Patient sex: F
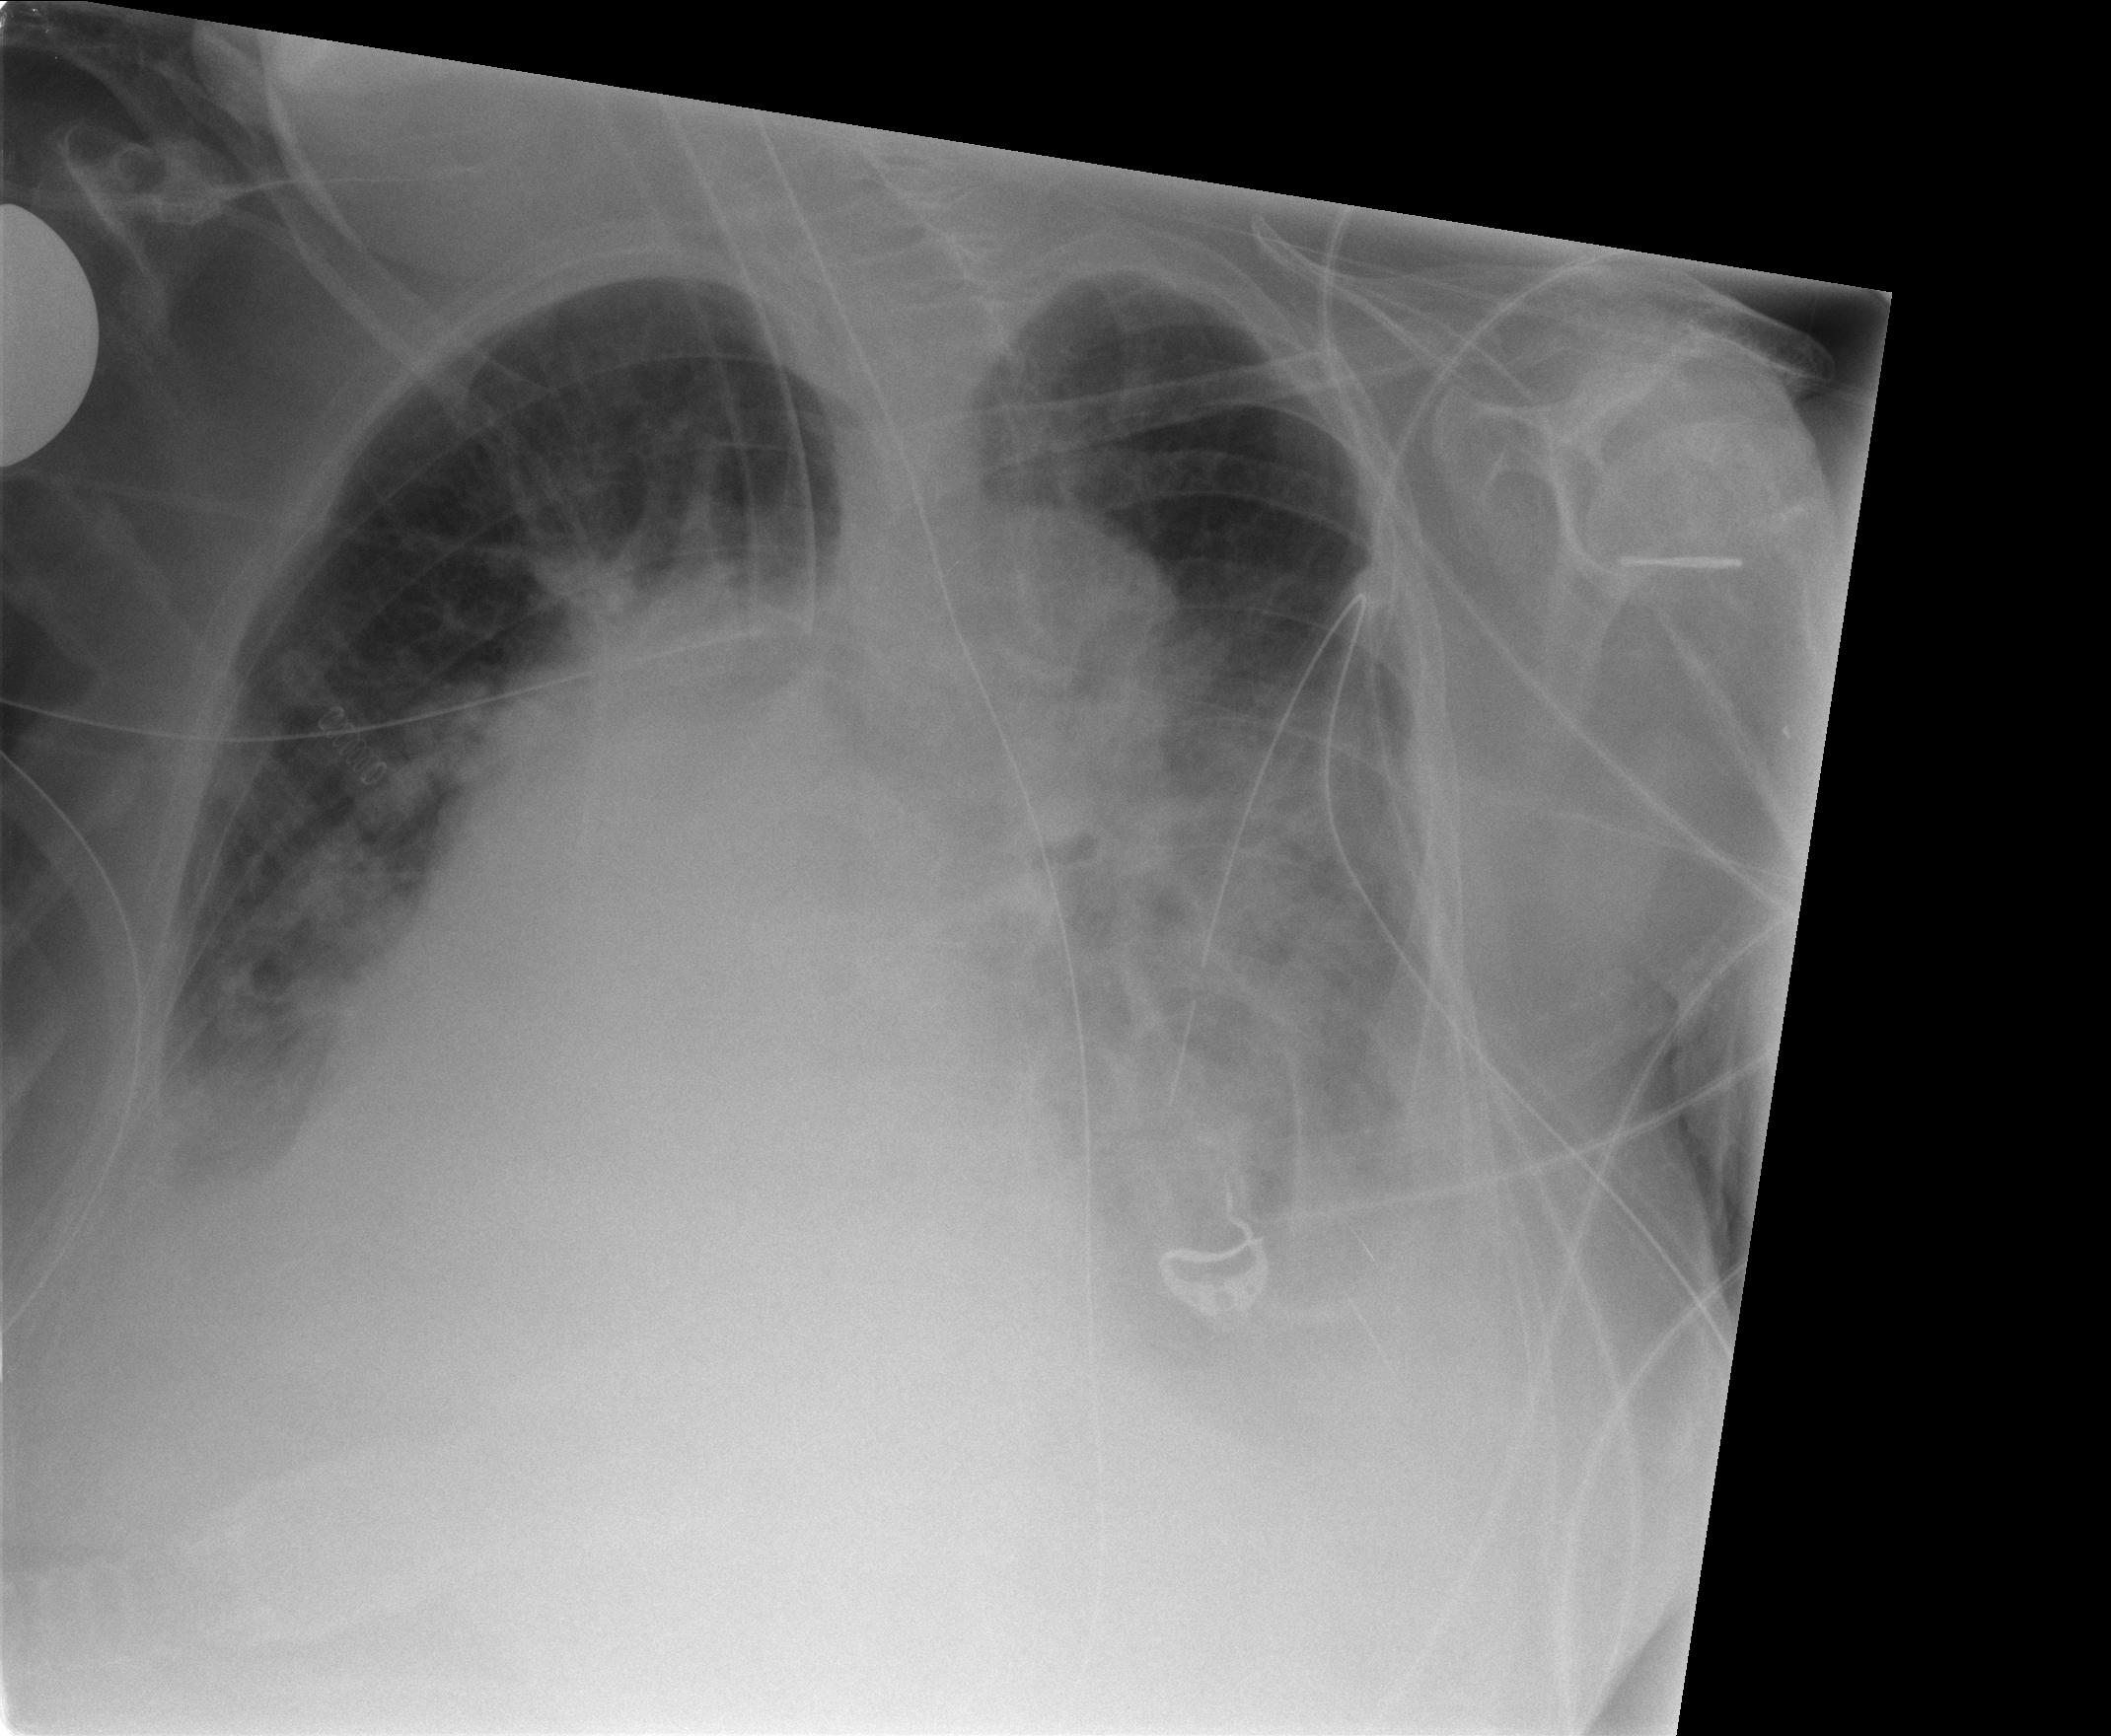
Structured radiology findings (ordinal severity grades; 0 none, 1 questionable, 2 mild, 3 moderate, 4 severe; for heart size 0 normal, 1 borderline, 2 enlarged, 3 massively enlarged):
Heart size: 2
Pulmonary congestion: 3
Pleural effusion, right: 3
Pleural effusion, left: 3
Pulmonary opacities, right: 2
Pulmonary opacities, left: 1
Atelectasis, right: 2
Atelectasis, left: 3